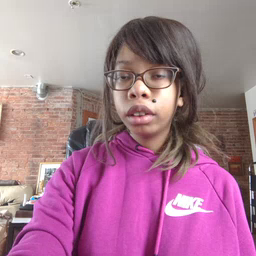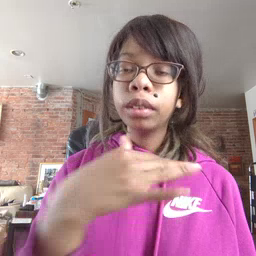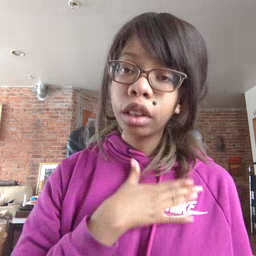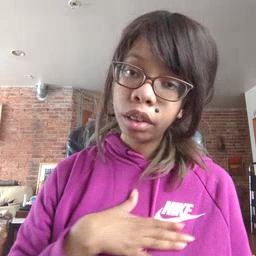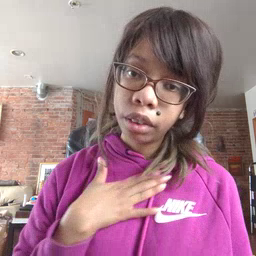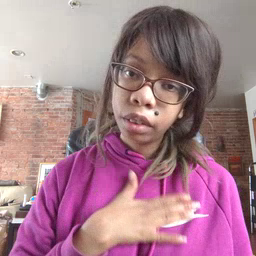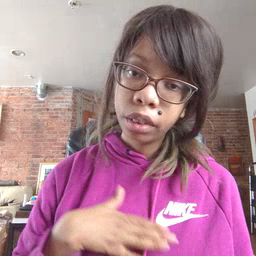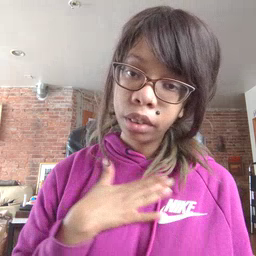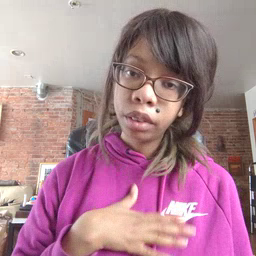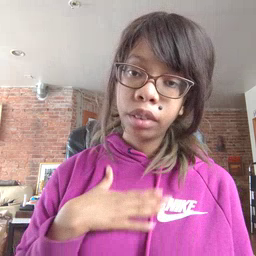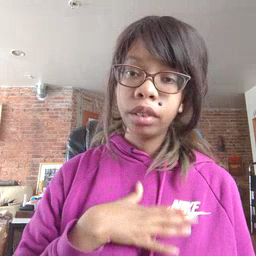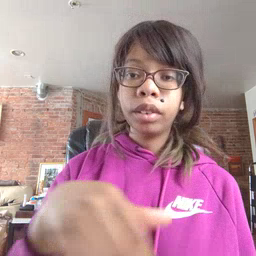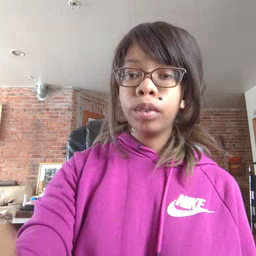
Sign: please